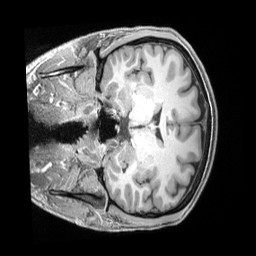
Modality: T1w
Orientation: coronal
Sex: male
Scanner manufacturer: siemens
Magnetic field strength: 3 T
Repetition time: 2.4 s
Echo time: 0.00222 s